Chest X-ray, AP view. Patient: 42 years old, sex M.
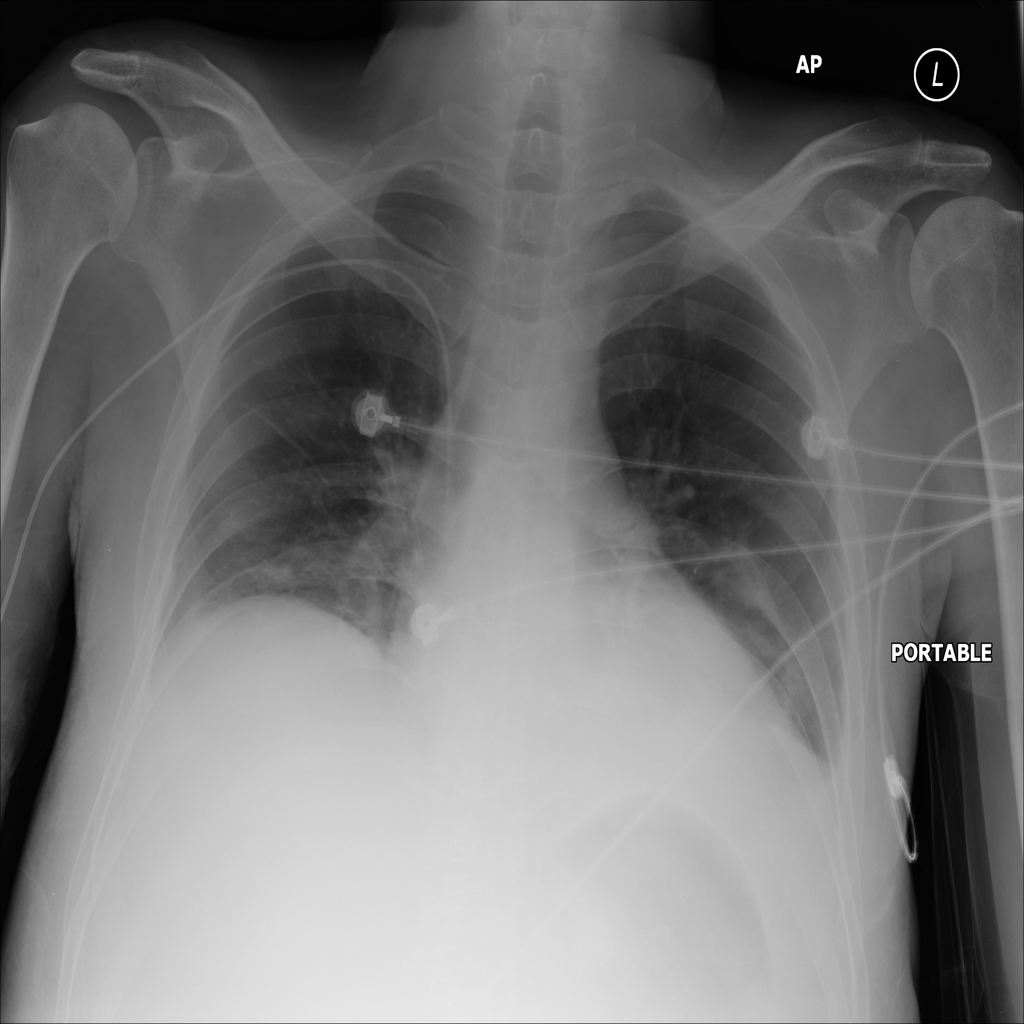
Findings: No Finding